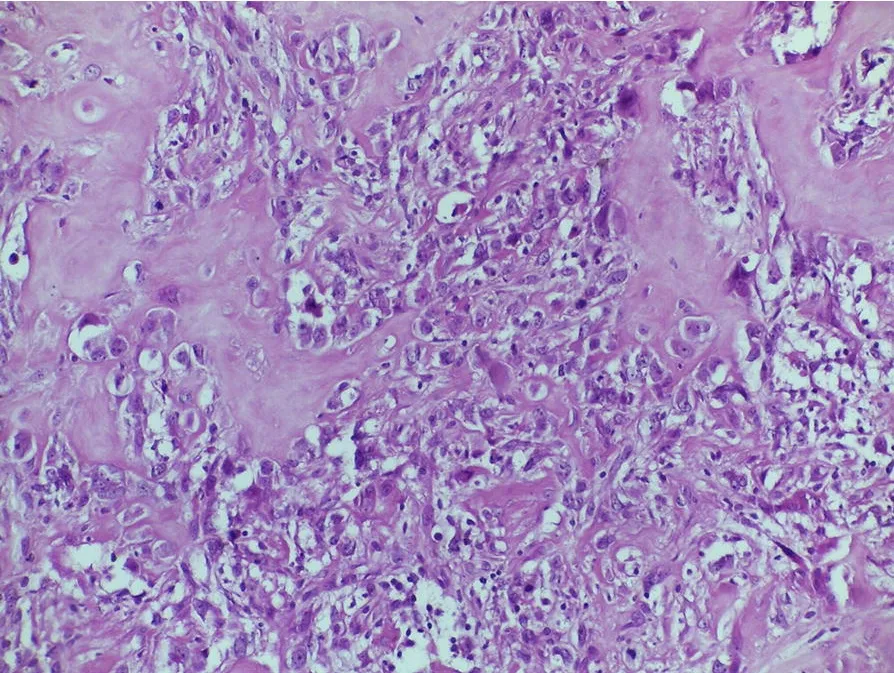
High-grade osteosarcoma consisting of highly atypical cells with osteoid matrix production (a; 200x).
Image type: pathology (h&e)